Aerial crown-view tile of a tropical tree (Barro Colorado Island, Panama), acquired 20250317:
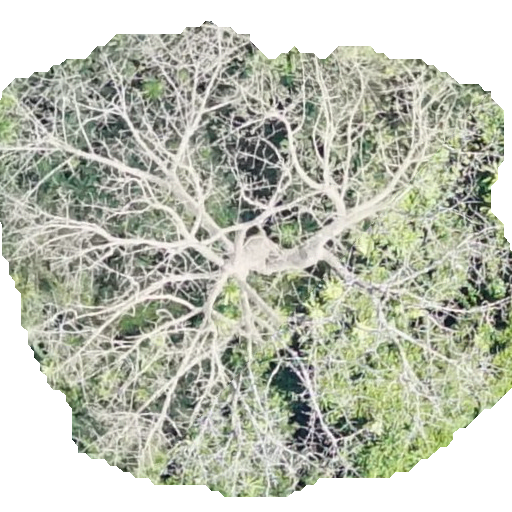
Species: Sterculia apetala
GBIF accepted scientific name: Sterculia apetala
Crown area: 297.483 m²